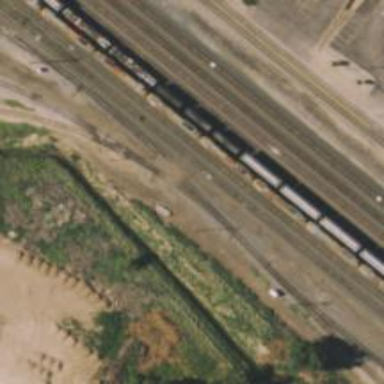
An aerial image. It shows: Railway yard in service.